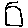
Label: square